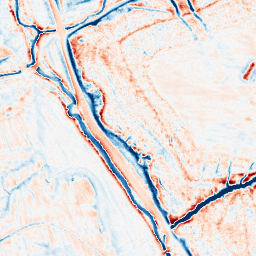
Category: edge_preserving
Decomposition family: anisotropic_diffusion
Decomposition parameters: iterations: 50
kappa: 100
gamma: 0.1
Upsampling method: regularized
Upsampling parameters: scale: 2
lambda_reg: 0.001
Upsampling scale: 2